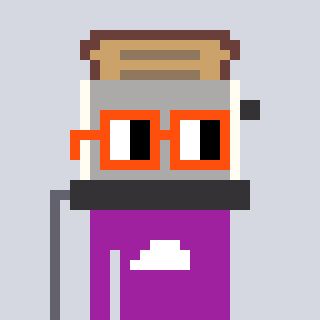
a pixel art character with square orange glasses, a toaster-shaped head and a magenta-colored body on a cool background